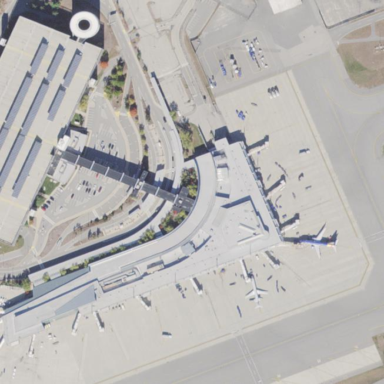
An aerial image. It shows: Apron at the airport with asphalt surface.